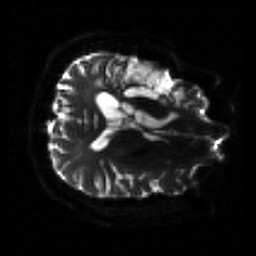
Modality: sbref
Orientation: axial
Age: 42
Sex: male
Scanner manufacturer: siemens
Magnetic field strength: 3 T
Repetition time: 4.5 s
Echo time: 0.103 s